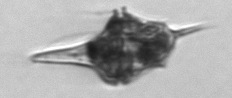
Label: Amylax